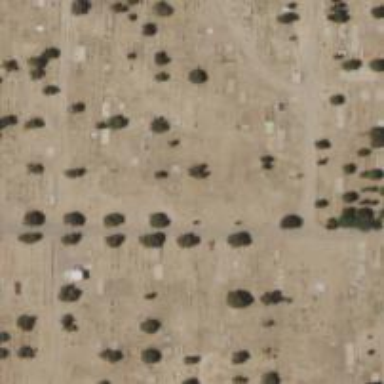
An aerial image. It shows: Cemetery.